Question: Need help to copy the html() from Volume Calculator to the respective input.
As it looks at the moment when I click the Copy button html from CalcSubTotal copied to all inputs with ID Capacity_.
'''
$('#CopyCalculatorDivButton').click(function()
{
//var FormTable = $('#AddFieldsToFormDiv');
//var Capacity = FormTable.closest("tr").find("[id^='Capacity_']");
$("[id^='Capacity_']").val( $('#CalcSubTotal').html() );
});
'''
<URL>

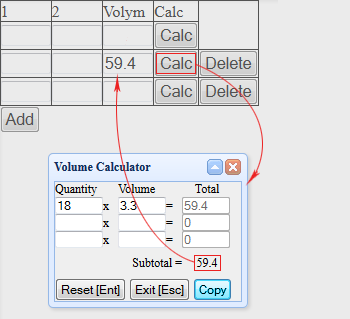
Answer: '''
clickedRow = $(this).closest("tr");
'''
To
'''
$('input[name=CalculatorButton]').click(function () {
clickedRow = $(this).closest("tr");
$('#CalculatorDiv').window('open');
$('#CalculatorDiv').find('input:first').focus();
});
'''
'''
$("[id^='Capacity_']",clickedRow).val( $('#CalcSubTotal').html() );
'''
'''
$('#CopyCalculatorDivButton').click(function()
{
//var FormTable = $('#AddFieldsToFormDiv');
//var Capacity = FormTable.closest("tr").find("[id^='Capacity_']");
$("[id^='Capacity_']",clickedRow).val( $('#CalcSubTotal').html() );
});
'''
<URL>